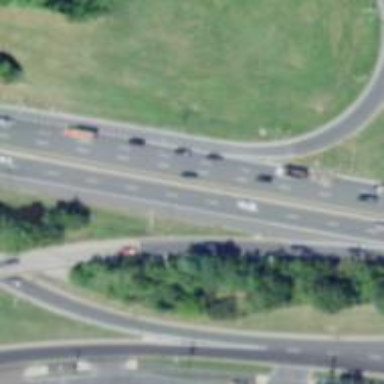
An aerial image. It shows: Trunk link highway.